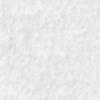
Label: no_change